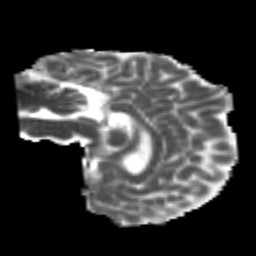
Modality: MD
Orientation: sagittal
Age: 21
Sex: female
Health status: healthy
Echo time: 0.074 s